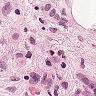
Metastatic tissue present: yes